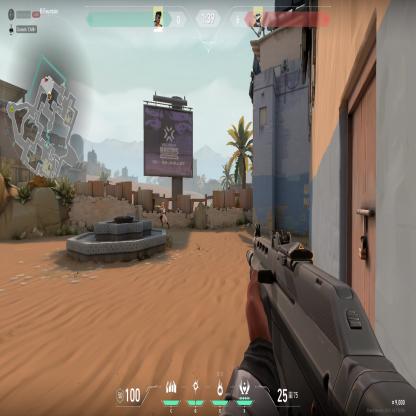
Label: enemy